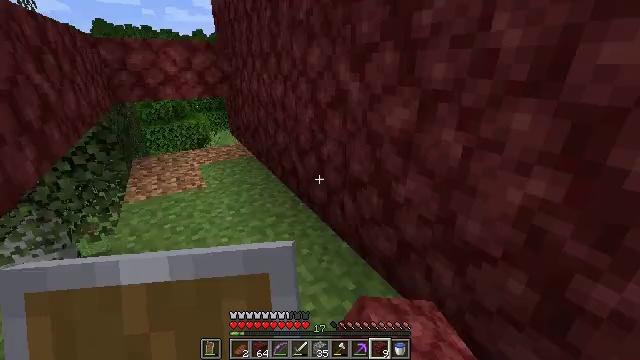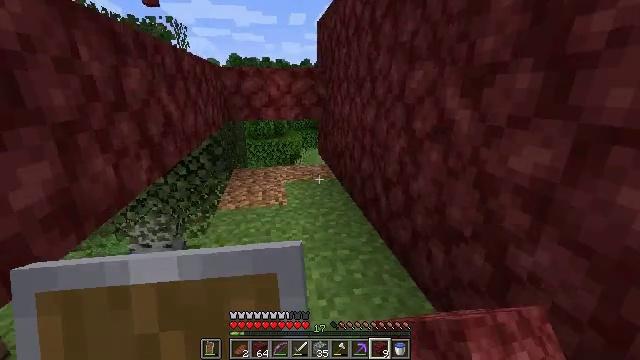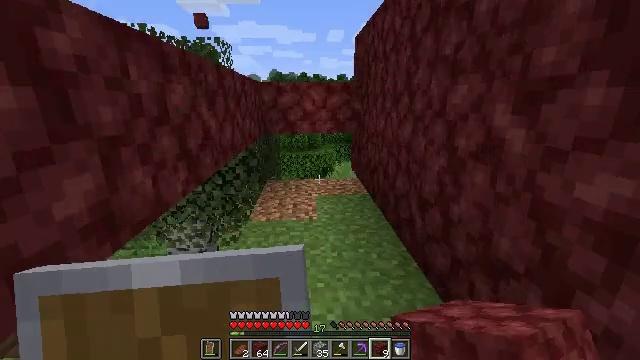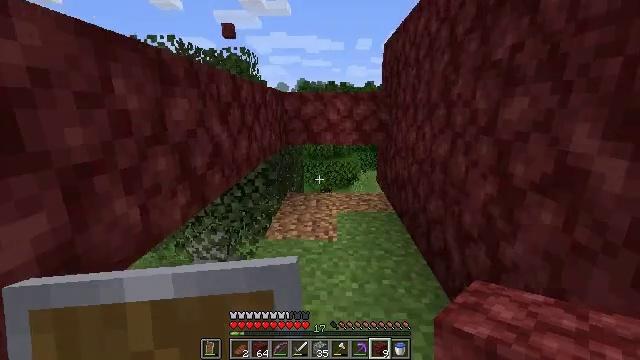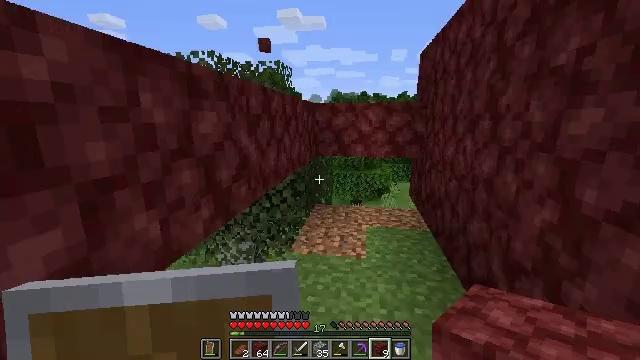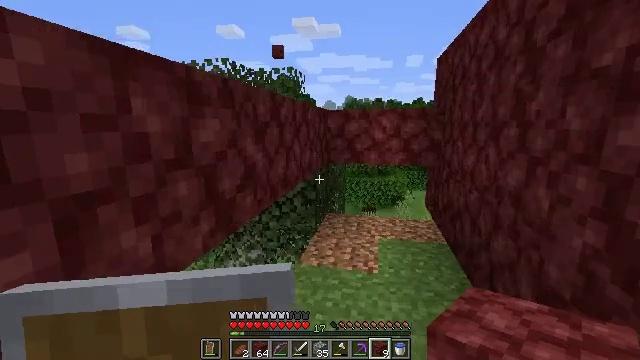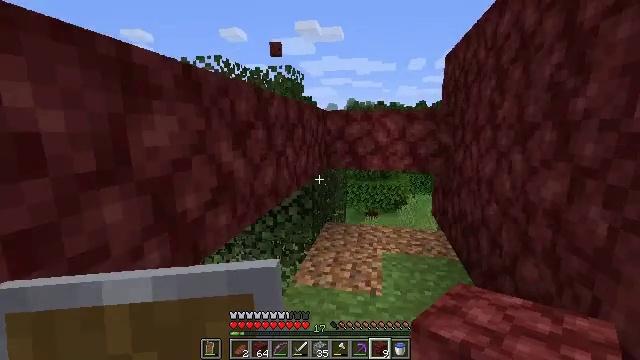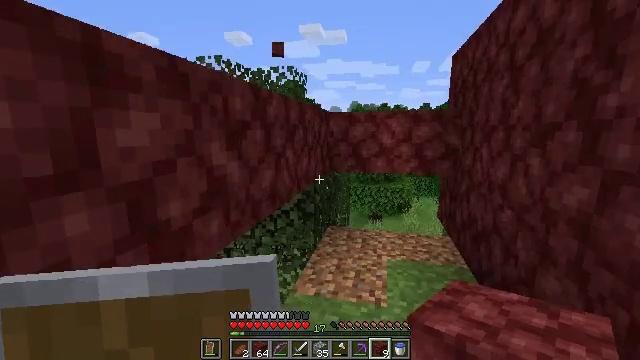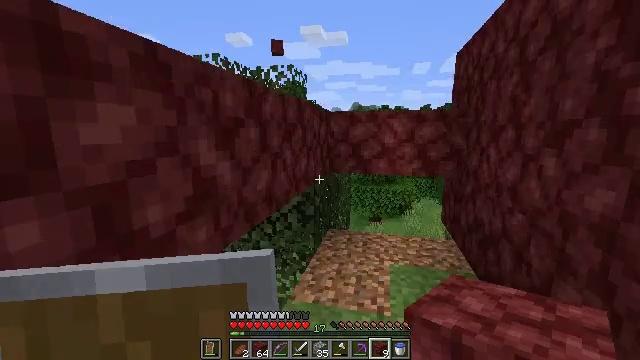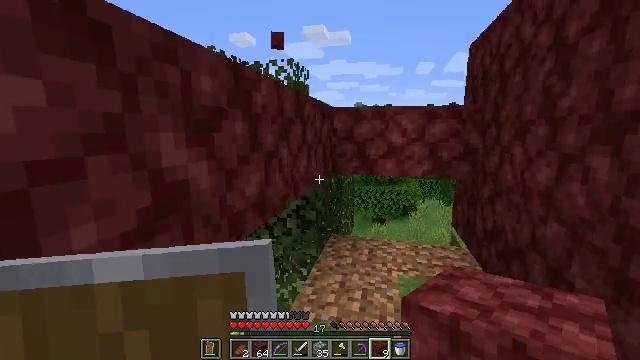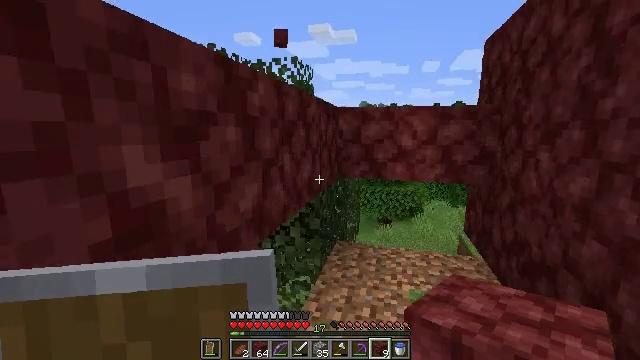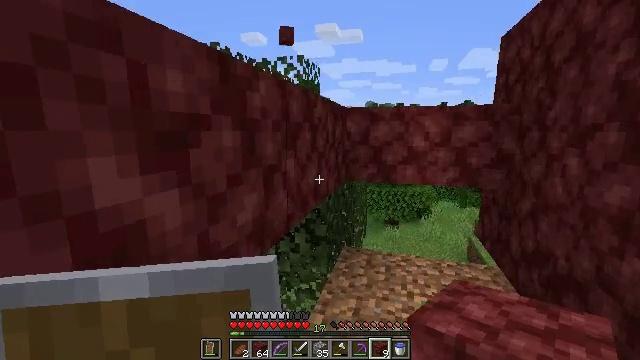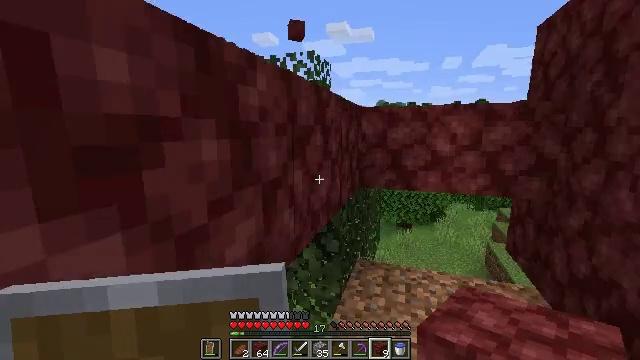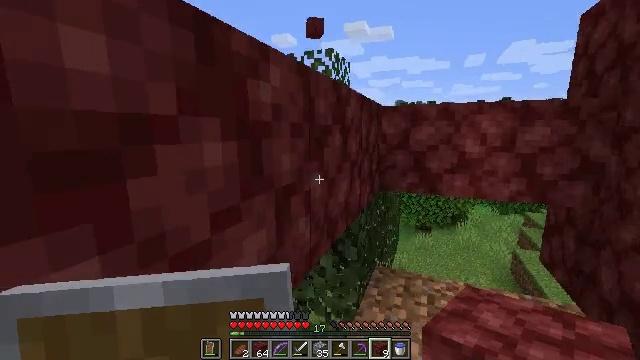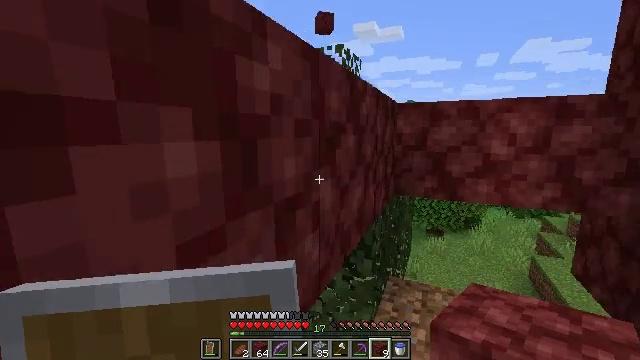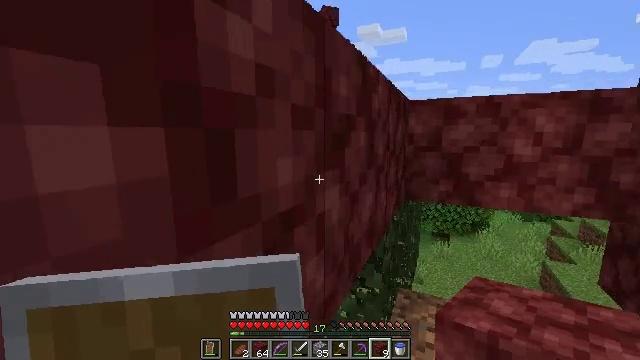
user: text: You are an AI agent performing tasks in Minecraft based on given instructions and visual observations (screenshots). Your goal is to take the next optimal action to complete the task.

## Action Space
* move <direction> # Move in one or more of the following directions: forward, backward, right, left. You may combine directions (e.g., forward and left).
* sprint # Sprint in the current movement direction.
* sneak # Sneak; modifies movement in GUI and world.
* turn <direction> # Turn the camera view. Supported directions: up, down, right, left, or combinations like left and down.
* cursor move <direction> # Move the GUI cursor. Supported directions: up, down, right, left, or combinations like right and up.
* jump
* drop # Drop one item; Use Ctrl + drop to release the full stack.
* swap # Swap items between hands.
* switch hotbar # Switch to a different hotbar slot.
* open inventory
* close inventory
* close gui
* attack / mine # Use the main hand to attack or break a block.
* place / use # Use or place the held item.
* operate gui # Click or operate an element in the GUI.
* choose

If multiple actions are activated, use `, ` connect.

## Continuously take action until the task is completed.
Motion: motion action
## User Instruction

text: Collect potatoes from the garden.
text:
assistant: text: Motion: move forward, turn left and up
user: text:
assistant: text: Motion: move forward, turn left and up
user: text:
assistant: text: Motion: move forward, turn left and up
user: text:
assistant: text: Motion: move forward, turn left and up
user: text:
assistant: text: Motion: move forward, turn left and up
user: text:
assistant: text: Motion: move forward
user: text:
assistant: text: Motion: move forward
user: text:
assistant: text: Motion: move forward
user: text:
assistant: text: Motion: move forward
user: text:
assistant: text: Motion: move forward, turn left
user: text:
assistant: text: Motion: move forward, turn left
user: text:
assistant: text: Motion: move forward, turn left
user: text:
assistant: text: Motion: move forward, turn left
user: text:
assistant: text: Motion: move forward, turn left
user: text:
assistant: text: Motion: move forward
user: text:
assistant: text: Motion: move forward
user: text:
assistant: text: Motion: move forward
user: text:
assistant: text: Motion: move forward
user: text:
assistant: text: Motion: move forward
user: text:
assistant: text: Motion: move forward
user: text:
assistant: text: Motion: move forward, turn left
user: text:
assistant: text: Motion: move forward
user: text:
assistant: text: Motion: move forward
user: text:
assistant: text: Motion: move forward
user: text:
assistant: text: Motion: move forward, turn left
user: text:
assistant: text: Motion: move forward, turn left
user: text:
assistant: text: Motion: move forward, turn left, jump
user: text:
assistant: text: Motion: move forward, turn left, jump
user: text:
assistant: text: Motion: move forward, turn left, jump
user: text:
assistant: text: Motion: move forward, turn left and up, jump